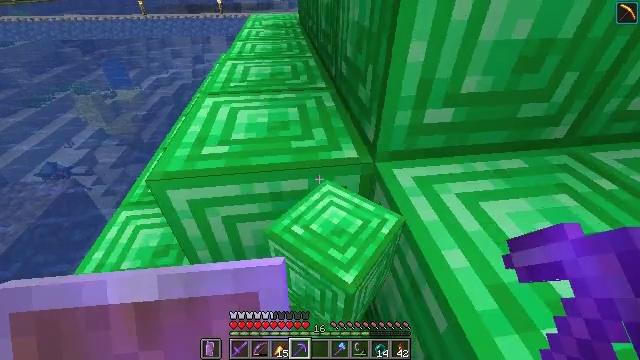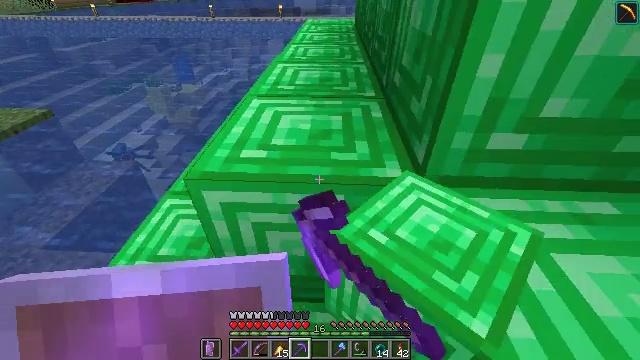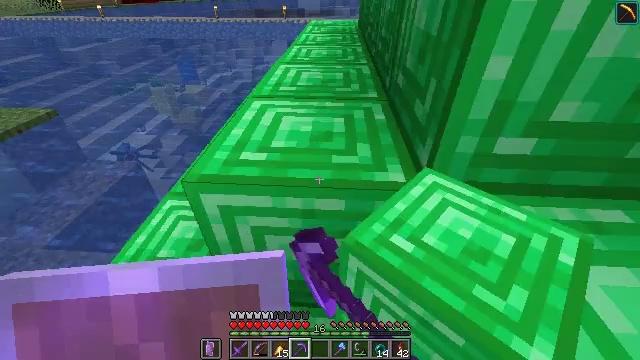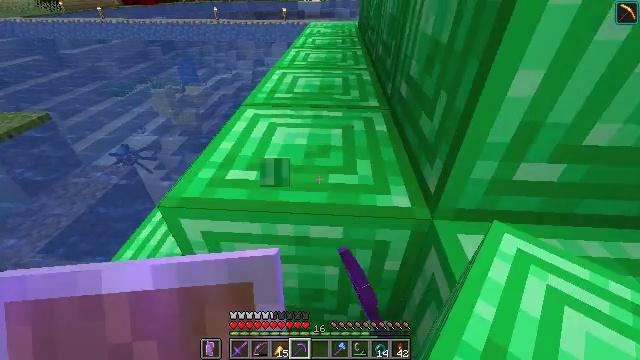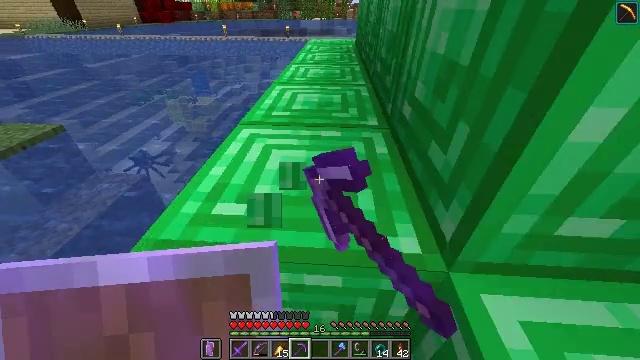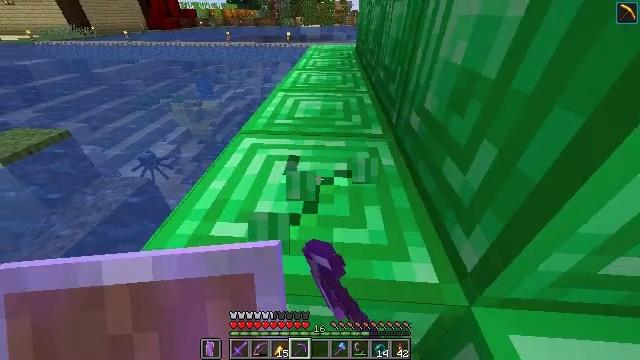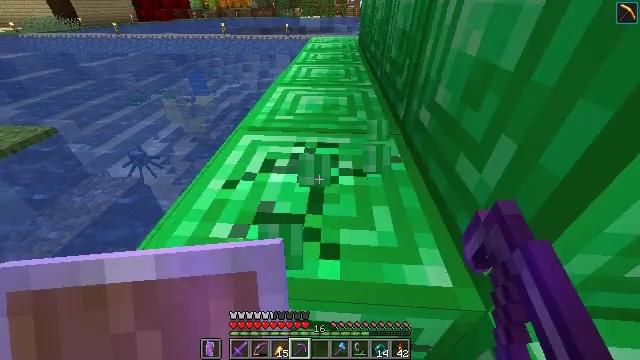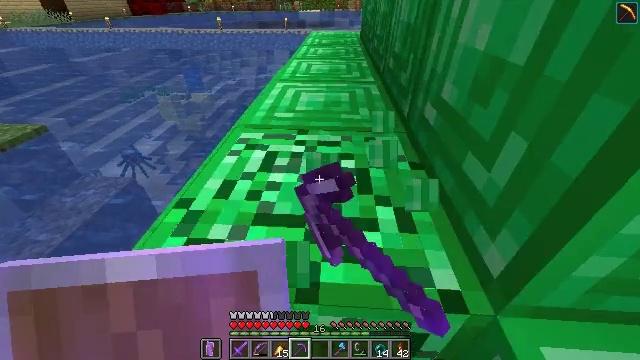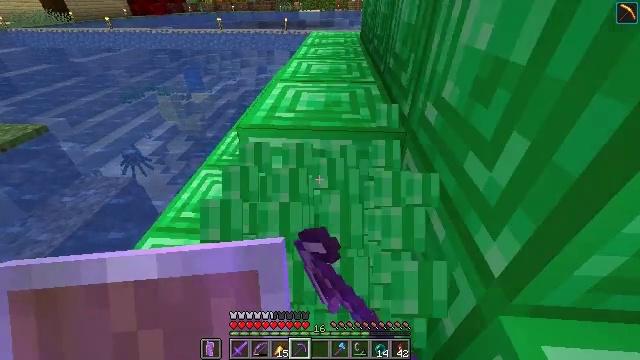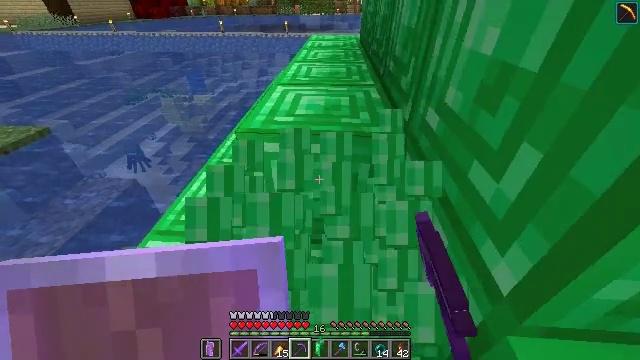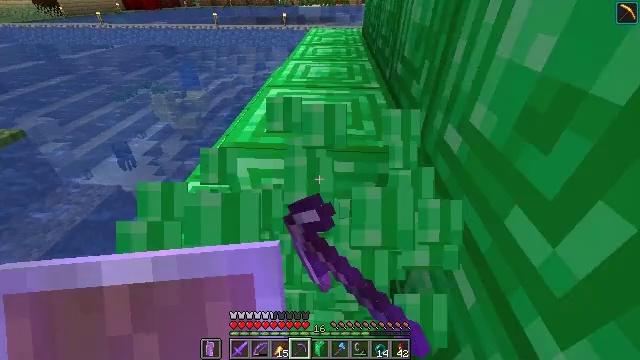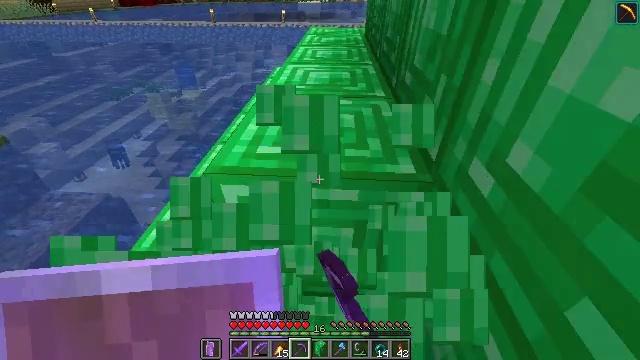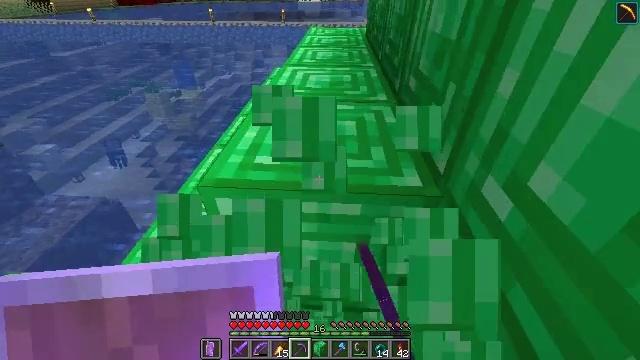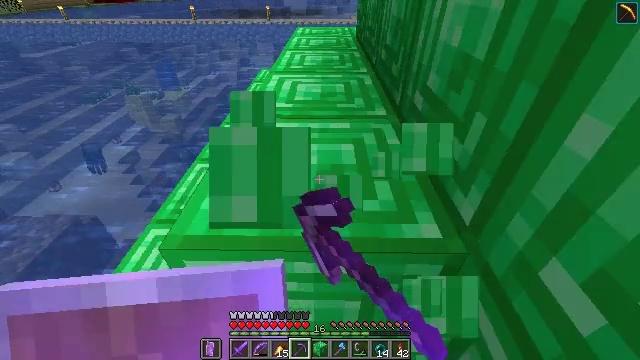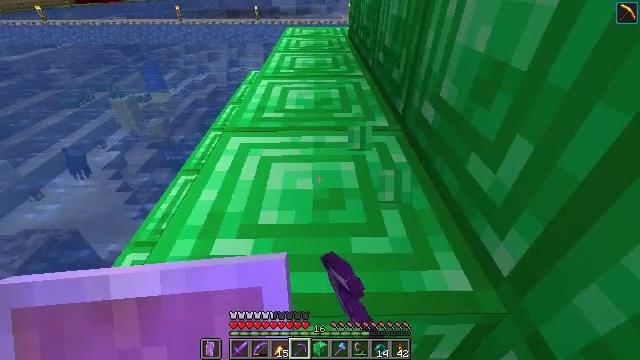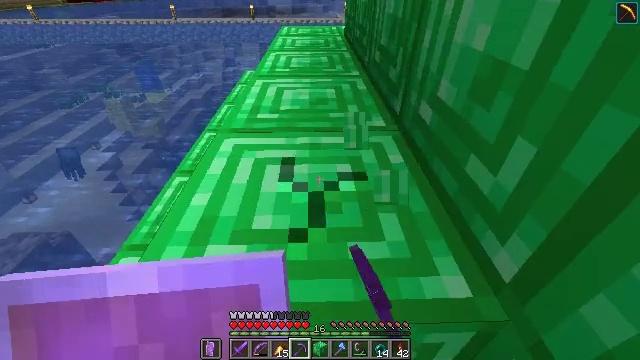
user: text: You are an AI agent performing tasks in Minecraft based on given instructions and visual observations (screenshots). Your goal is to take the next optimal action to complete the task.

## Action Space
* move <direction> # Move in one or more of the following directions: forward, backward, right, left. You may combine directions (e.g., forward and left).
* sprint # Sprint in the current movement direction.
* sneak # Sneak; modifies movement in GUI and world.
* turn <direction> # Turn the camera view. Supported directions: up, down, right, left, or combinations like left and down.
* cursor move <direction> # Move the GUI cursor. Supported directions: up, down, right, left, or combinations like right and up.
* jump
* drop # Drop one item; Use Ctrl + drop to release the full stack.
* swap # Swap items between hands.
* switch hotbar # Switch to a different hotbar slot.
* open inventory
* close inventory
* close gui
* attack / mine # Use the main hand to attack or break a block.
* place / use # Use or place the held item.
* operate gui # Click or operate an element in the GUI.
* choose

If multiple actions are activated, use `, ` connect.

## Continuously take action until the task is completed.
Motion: motion action
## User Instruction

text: Attack the emerald block with a tool.
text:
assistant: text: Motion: turn left, attack / mine
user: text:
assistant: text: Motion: move forward, attack / mine
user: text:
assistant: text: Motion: move forward, attack / mine
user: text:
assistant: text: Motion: move forward, attack / mine
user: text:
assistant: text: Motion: move forward, attack / mine
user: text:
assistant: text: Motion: attack / mine
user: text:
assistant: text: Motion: attack / mine
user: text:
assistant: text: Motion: attack / mine
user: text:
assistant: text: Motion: move forward, attack / mine
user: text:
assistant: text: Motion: move forward, attack / mine
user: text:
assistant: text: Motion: move forward, attack / mine
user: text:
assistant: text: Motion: move forward, attack / mine
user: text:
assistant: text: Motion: move forward, turn right, attack / mine
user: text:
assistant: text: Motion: move forward, turn right, attack / mine
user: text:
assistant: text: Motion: attack / mine
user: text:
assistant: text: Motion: attack / mine
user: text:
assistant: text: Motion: move forward, attack / mine
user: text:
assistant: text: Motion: move forward, attack / mine
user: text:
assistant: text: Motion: move forward, attack / mine
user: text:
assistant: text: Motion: move forward, attack / mine
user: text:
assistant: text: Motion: move forward, attack / mine
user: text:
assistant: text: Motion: attack / mine
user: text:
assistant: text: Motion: attack / mine
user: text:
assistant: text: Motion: attack / mine
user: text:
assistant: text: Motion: attack / mine
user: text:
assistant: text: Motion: move forward, attack / mine
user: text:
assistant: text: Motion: move forward, attack / mine
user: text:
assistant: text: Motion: move forward, attack / mine
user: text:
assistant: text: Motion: move forward, attack / mine
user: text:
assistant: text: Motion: attack / mine